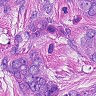
Metastatic tissue present: yes